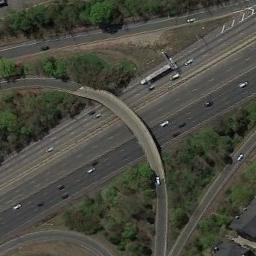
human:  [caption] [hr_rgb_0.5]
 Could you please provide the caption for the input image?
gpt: The overpass is next to some trees with some cars .

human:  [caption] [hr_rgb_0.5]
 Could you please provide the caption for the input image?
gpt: The directional overpass is over the roads in the forest .

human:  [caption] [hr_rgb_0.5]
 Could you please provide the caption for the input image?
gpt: There are many cars on the road under the overpass .

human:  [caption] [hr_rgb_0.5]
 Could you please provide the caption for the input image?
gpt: There are many trees and small houses around these overpasses .

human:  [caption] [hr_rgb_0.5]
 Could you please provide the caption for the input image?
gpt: There are some green trees around the overpass .